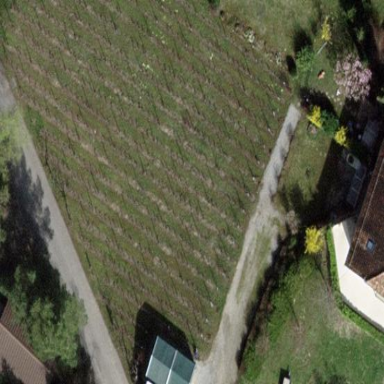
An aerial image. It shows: Beautiful vineyard in the countryside.